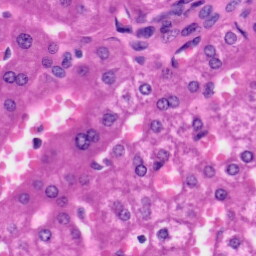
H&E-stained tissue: Liver